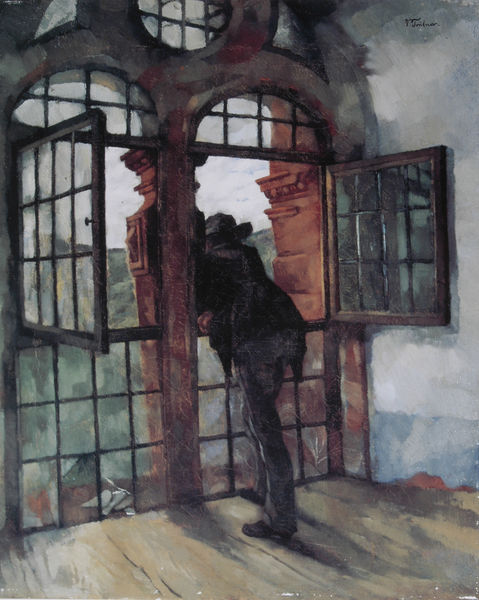
Titel: Blick aus dem Heidelberger Schloß
Künstler: Heinrich Wilhelm Trübner
Standort: Heidelberg
Institution: Kurpfälzisches Museum der Stadt Heidelberg
Schlagwörter: baum, berg, blau, gemälde, himmel, mann, schatten, vogel, wolken, aquarell, bäume, grün, landschaft, stadt, braun, fenster, glas, grau, hell, holz, hut, licht, orange, raum, rücken, schwarz, stützen, säule, säulen, weiss, zimmer, ausblick, blick, haus, rot, schloss, tier, malerei, anzug, hose, jacke, wand, architektur, barock, mensch, stehen, taube, blicken, innenraum, schauen, signatur, ferne, horizont, hügel, natur, busch, gitter, wiesen, boden, mantel, person, pflanze, pflanzen, wald, kreis, rund, garten, aussicht, bogen, man, fußboden, parkett, schuhe, berge, mauer, sprossenfenster, ziegel, farbe, backstein, weis, dielen, saal, rundbogen, ausschau, lehnen, frack, tapete, holzboden, balken, holzdielen, jackett, bögen, wände, rit, offen, burg, rechteck, sprossen, rundfenster, fern, tageslicht, scheiben, draußen, rückenfigur, stiefel, schuh, fries, quadrate, fenstergitter, blick nach draussen, fensterglas, fensterscheibe, fensterscheiben, holzbodn, leeres zimmer, sandstein, geöffnet, bogenfenster, hinaus, rausschauen, gelehnt, raus, gemädle, sprosse, lehenen, dieln, geniessen, grauer himmel, mann am fenster, 1900, leerer raum, zwei geöffnete fenster, dunkle jacke, dunkle stiefel, blick ins grüne, rotes mauerwerk, oggen